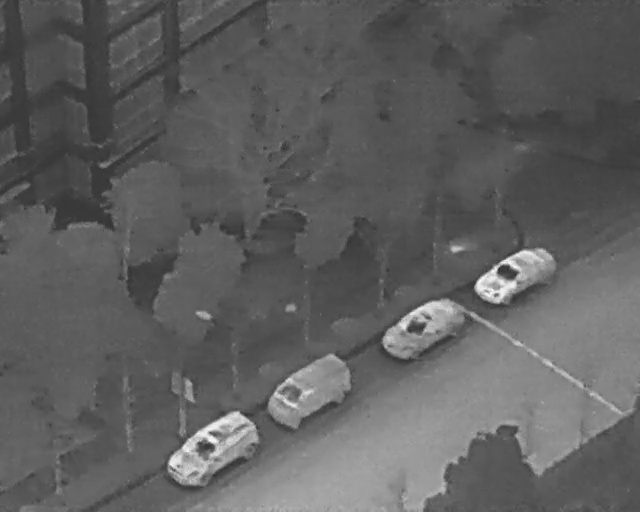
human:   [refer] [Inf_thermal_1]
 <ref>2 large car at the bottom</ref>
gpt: <box>[[29, 78, 36, 98, 146], [44, 67, 52, 85, 143]]</box>